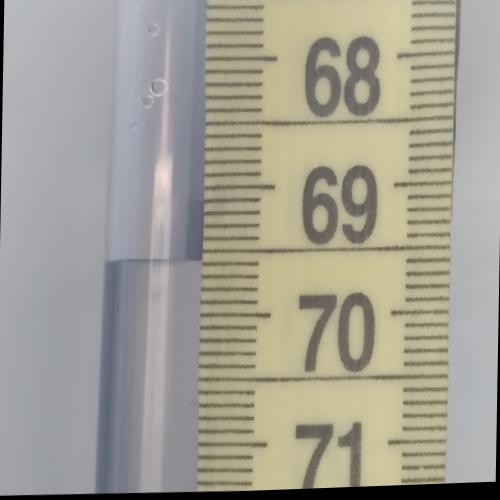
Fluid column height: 69.6 cm